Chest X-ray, PA view. Patient: 53 years old, sex F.
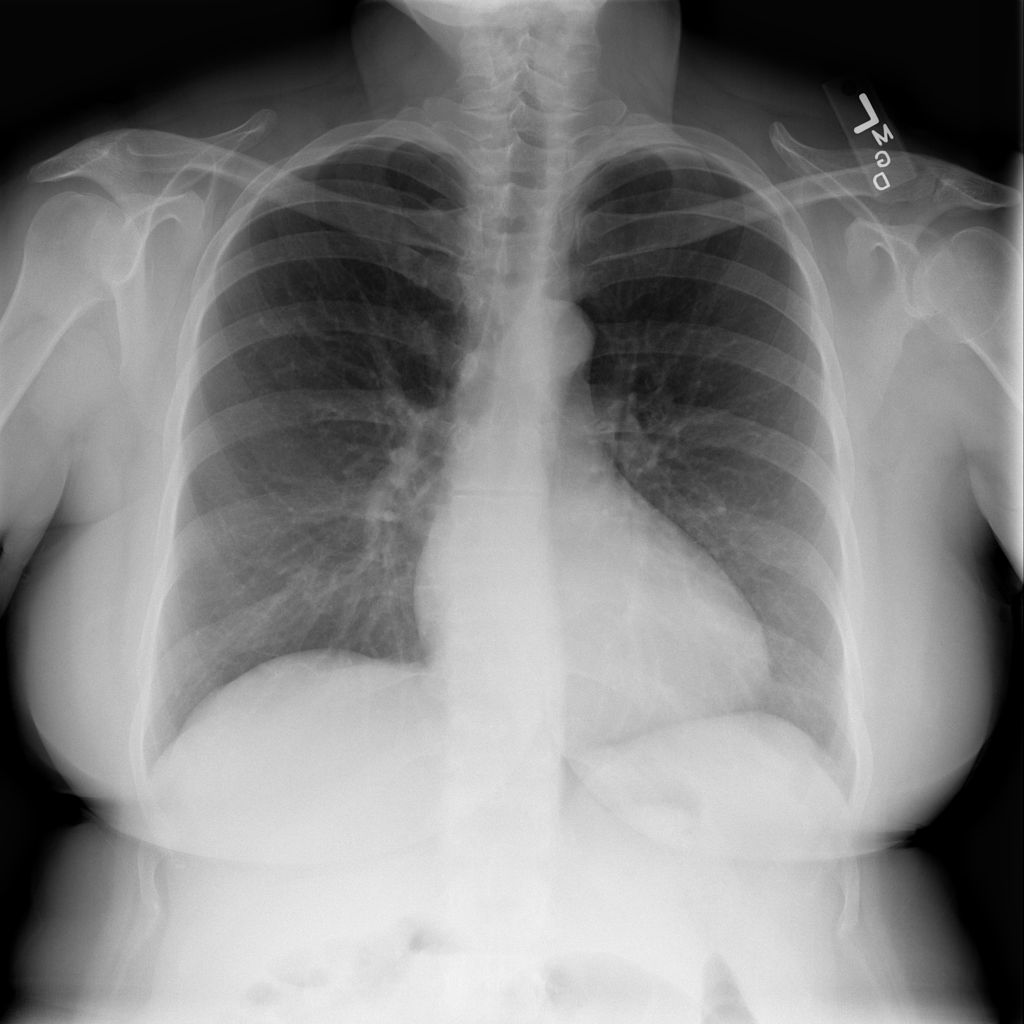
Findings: No Finding